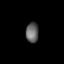
Tissue: lung
Cell type: Fibroblasts
Senescence score: 0.6147
Nuclear area (px): 256
Mean DAPI intensity: 97.809